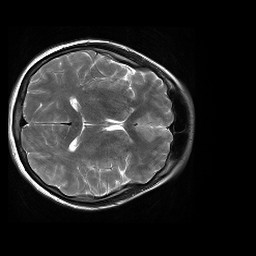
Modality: T2w
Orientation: axial
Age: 20
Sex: female
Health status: healthy
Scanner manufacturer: siemens
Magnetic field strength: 3 T
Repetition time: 4.01 s
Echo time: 0.116 s